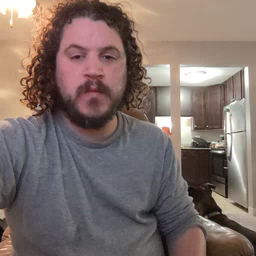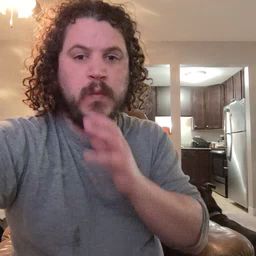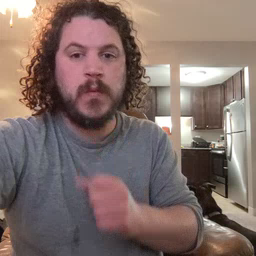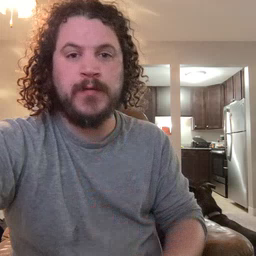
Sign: old